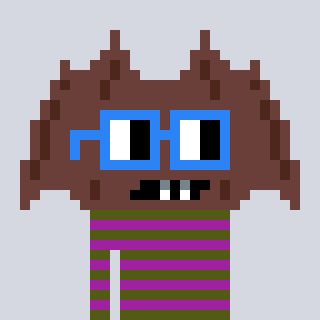
a pixel art character with square blue glasses, a bat-shaped head and a magenta-colored body on a cool background